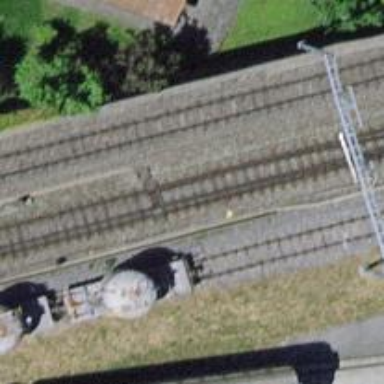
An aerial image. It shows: Railway switch.